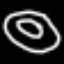
Label: donut